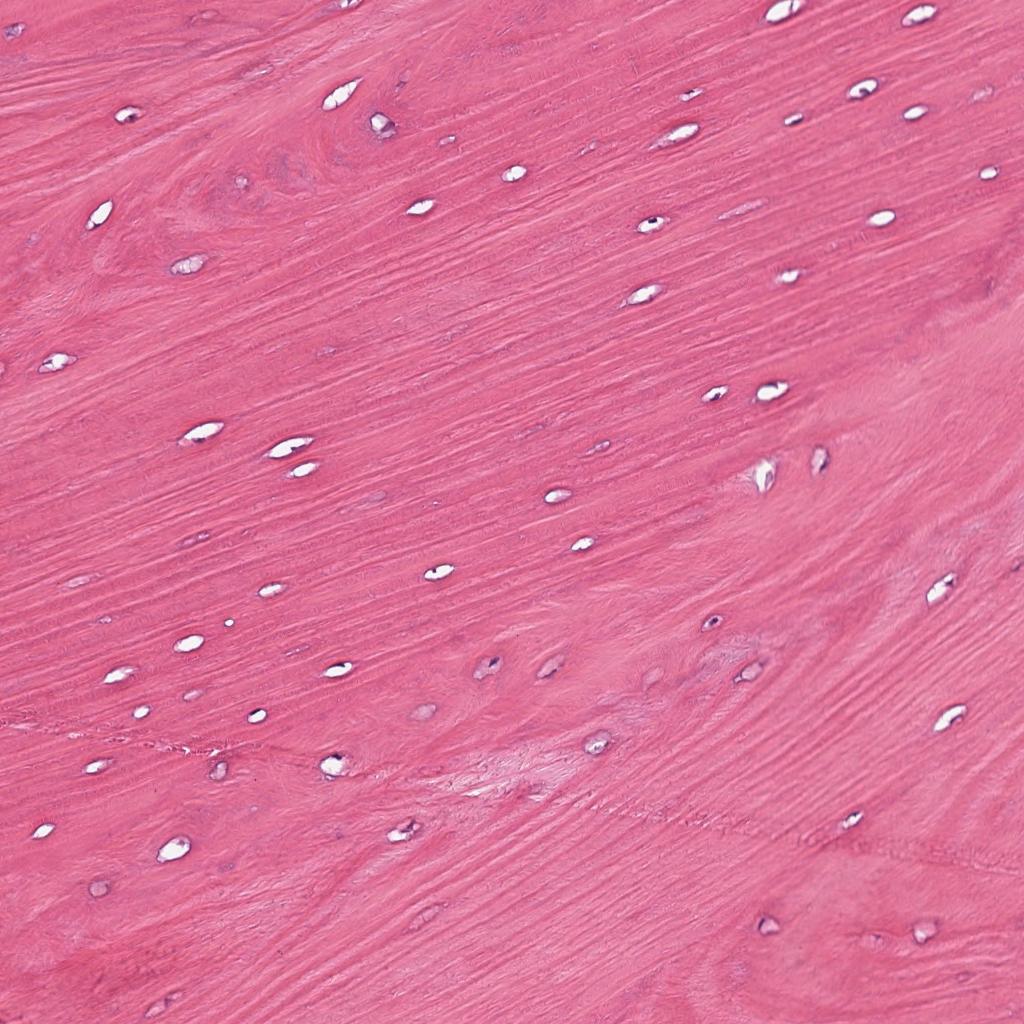
Label: Non-Tumor